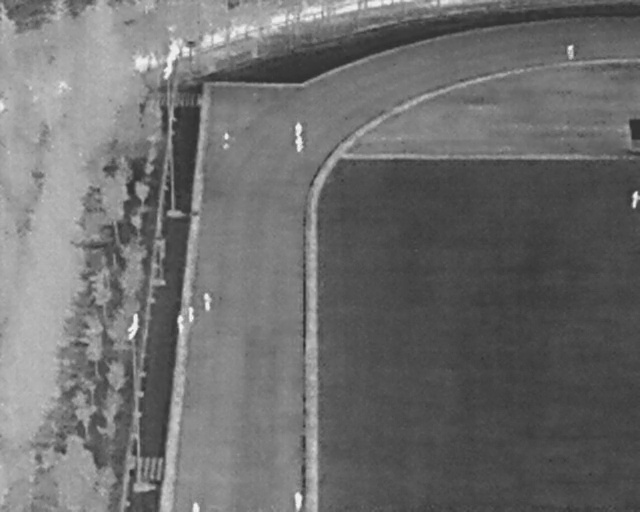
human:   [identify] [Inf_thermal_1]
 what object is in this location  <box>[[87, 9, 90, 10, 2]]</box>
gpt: <ref>1 small person at the top right</ref>